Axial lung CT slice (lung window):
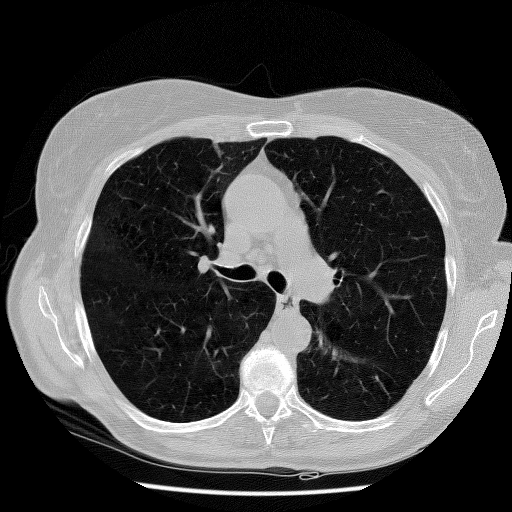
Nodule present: no